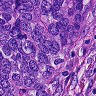
Metastatic tissue present: yes